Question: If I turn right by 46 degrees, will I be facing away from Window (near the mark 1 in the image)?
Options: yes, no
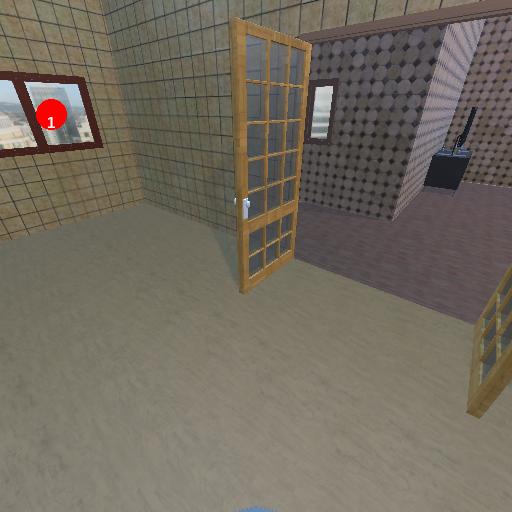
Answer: yes